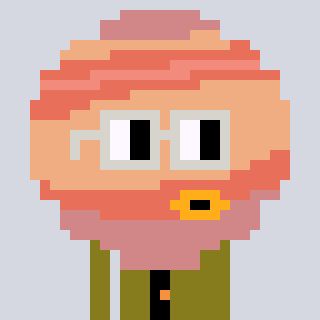
a pixel art character with square light gray glasses, a jupiter-shaped head and a gunk-colored body on a cool background